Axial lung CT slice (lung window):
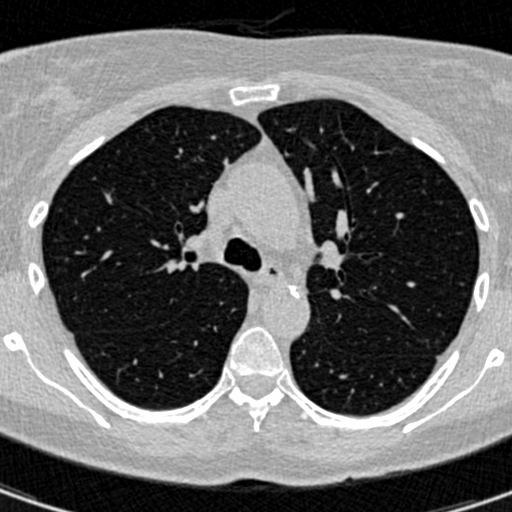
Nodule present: no